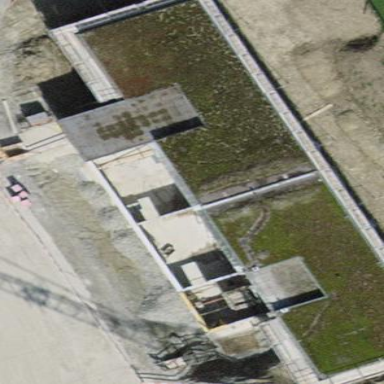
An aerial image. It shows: School building.